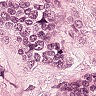
Metastatic tissue present: yes